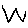
Label: zigzag